Field crop: tomato
Growth stage: 1
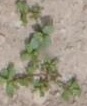
Species: portulaca